Question: I have a form with multiple drop downs... I would like to set the background color of the visible dropdowns to gray when they are disabled. All of these dropdown's id's begin with usrControl. Here is what I have this far..
'''
$('select[id ^= "usrControl"]:visible').each(function(){
this.css("background-color")
});
'''
Not sure how to get the disabled/enabled selectors.
Thanks in advance

'''
Protected _picklistColorScriptText As String = "$(document).ready(function(){ " + _
"$('[id ^= ""usrControl""]:visible:disabled').css(""background-color"", '#DCDCDC'); " + _
"$('[id ^= ""usrControl""]:visible:enabled').css(""background-color"", '#FFFFFF');" + _
"});"
'''
This works. However, this sets the background for the entire control to gray, how can I change the color of the selected item to gray?
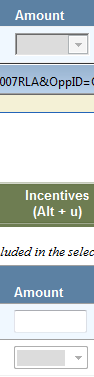
Answer: You can use the :disabled pseudo-selector. Plus you don't need jQuery.each. Just work against the returned nodeset.
'''
$('select[id ^= "usrControl"]:visible:disabled').css("background-color", 'gray');
'''
Working example here: <URL>
UPDATE: Responding to OP's clarification below, you can simply select the contained option like so:
'''
$('select[id ^= "usrControl"]:visible:disabled option').css("background-color", 'gray');
'''
Working example here: <URL>